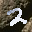
Label: 2